Question: When I was looking at the output of <URL>, I came across the 'diagnostics.pm' in the report .

First I didn't understand why that would be in the production code. I dug deeper through the report and found out that it was called by 'main::BEGIN@17'. That, in turn, is the following line:
'''
# spent 34us (26+8) within main::BEGIN@15 which was called: # once (26us+8us) by main::RUNTIME at line 15
use strict;
# spent 34us making 1 call to main::BEGIN@15 # spent 8us making 1 call to strict::import
# spent 36us (17+19) within main::BEGIN@16 which was called: # once (17us+19us) by main::RUNTIME at line 16
use warnings;
# spent 36us making 1 call to main::BEGIN@16 # spent 19us making 1 call to warnings::import
# spent 292ms (171+121) within main::BEGIN@17 which was called: # once (171ms+121ms) by main::RUNTIME at line 17
no diagnostics;
# spent 292ms making 1 call to main::BEGIN@17
# spent 135us (27+108) within main::BEGIN@18 which was called: # once (27us+108us) by main::RUNTIME at line 18
use Carp qw( carp croak );
'''
So this seems to be the culprit. I removed the 'no diagnostics' line, and the call was gone, effectively saving about 300ms of time.
Here's what <URL> says about the 'no' keyword:
> There's a corresponding no declaration that unimports meanings
imported by use, i.e., it calls unimport Module LIST instead of
import. It behaves just as import does with VERSION, an omitted or
empty LIST, or no unimport method being found.'''
no integer;
no strict 'refs';
no warnings;
'''
So here's my actual question: 'no diagnostics''unimport'
Is the call to 'no diagnostics' similar to this piece of code?
'''
BEGIN {
require diagnostics.pm;
diagnostics->unimport;
}
'''
In consequence, is it a bad idea to just unimport stuff that has never been imported, because that actually loads it first?
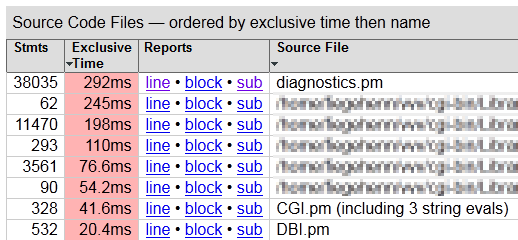
Answer: > Am I correct in assuming that if I call 'no diagnostics', it is actually loaded before it is unimported?
Yes. Its indeed full equivalent to
'''
BEGIN {
require diagnostics;
diagnostics->unimport;
}
'''
So 'no module' command actually loads and compiles the module; including executing the code which is not in any , in BEGIN block etc; same for all dependencies of given module(for every / inside).